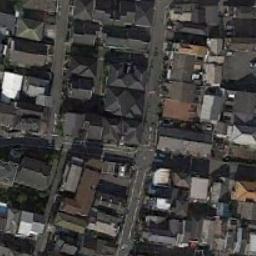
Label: dense_residential